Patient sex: M
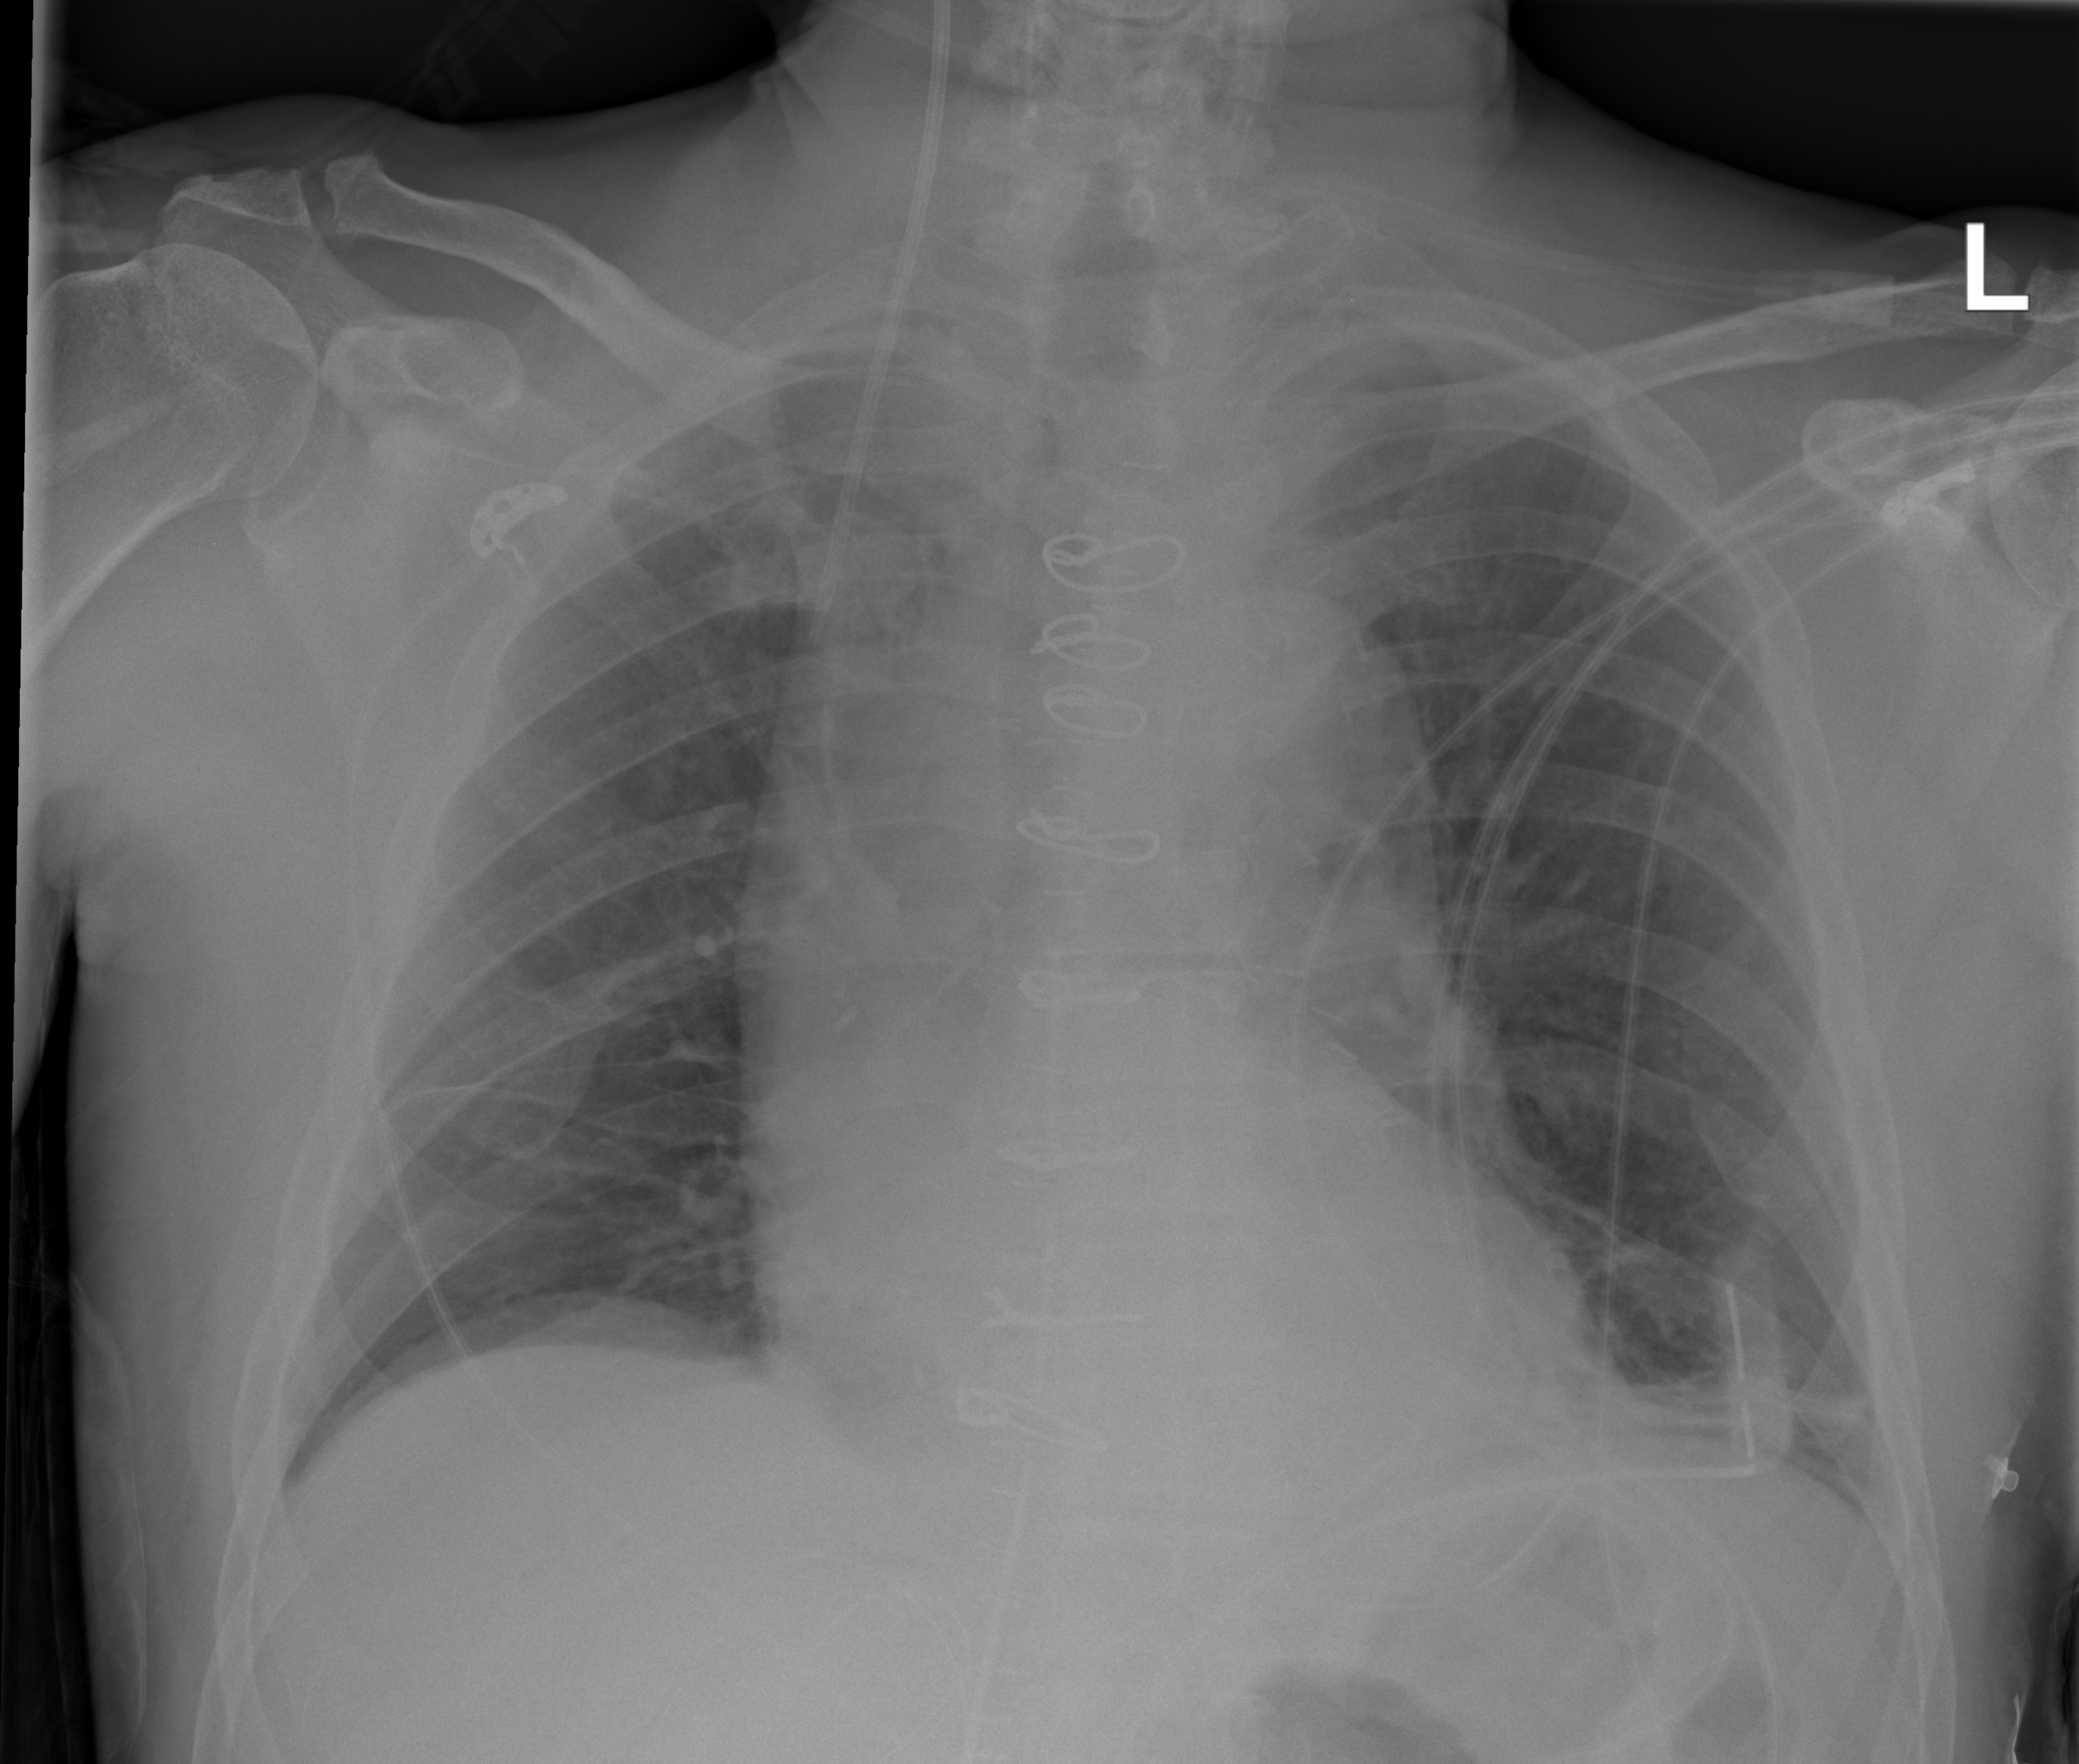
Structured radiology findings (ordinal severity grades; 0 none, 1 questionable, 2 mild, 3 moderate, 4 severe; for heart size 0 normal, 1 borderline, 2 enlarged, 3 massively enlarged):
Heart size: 1
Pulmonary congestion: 0
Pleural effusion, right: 0
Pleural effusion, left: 0
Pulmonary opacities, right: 0
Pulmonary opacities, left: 0
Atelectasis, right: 0
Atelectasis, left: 2